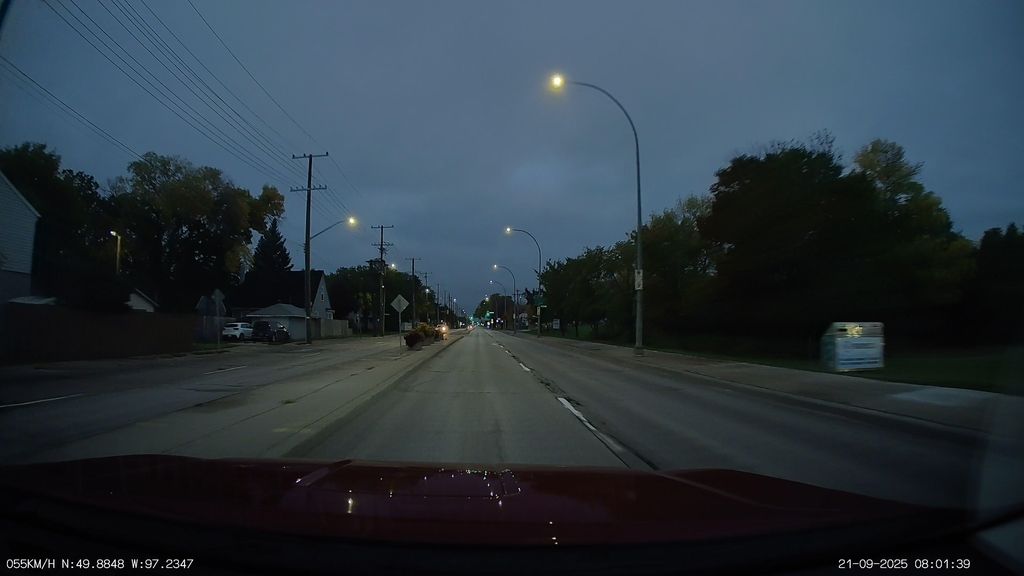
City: winnipeg